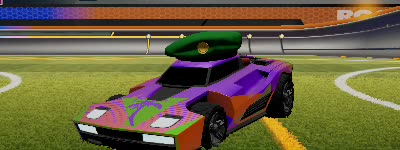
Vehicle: breakout